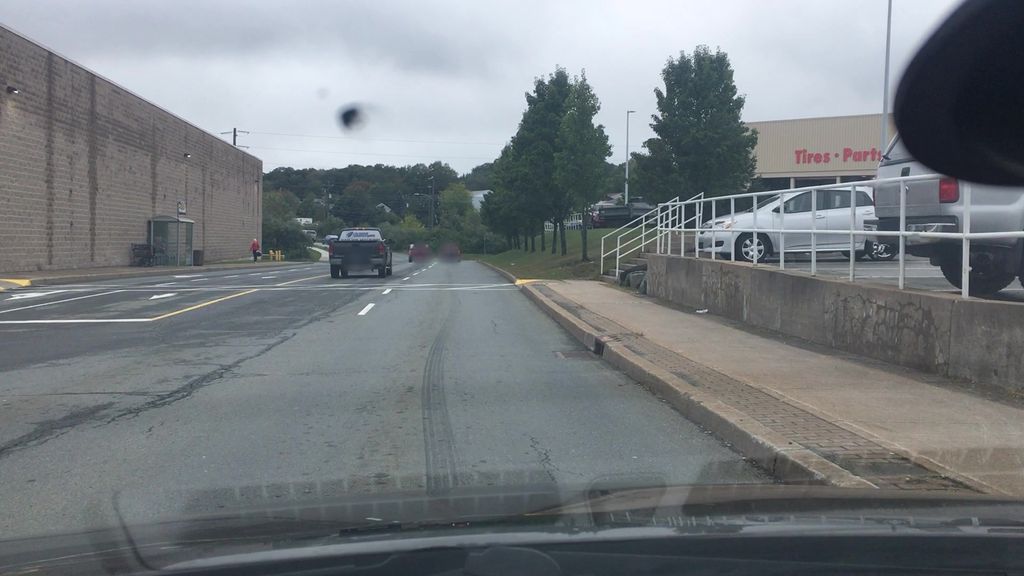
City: halifax